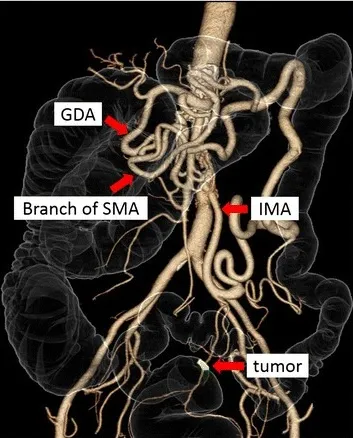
Merged image of computed tomography angiography and colonography. Computed tomography angiography revealed abdominal aortic locoregional stenosis. Accompanying the descending colon, collateral circulations comprised the gastroduodenal artery (GDA) and superior mesenteric artery (SMA), with flow into the inferior mesenteric artery (IMA), and deficiency of the left colic artery.
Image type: radiology (ct)